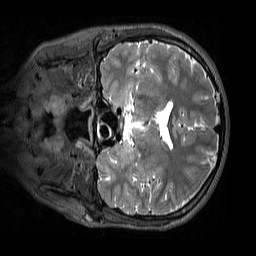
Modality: T2w
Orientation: coronal
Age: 11
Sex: male
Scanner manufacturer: siemens
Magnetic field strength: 3 T
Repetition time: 3.2 s
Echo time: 0.408 s